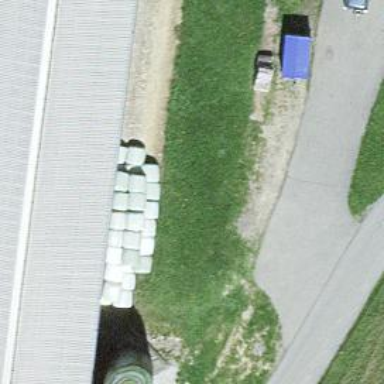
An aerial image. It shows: Farm.